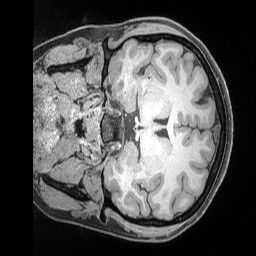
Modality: T1w
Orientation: coronal
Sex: male
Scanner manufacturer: siemens
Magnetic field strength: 3 T
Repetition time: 2.53 s
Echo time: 0.00169 s